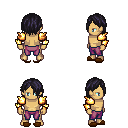
a pixel art fantasy rpg character, male body template, human, tanned skin, gold arm armor, magenta pants, raven bangs hairstyle, brown slippers, four views (front, back, left, right), 2x2 character sprite sheet, small pixel art, hard edges, no anti-aliasing